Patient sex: M
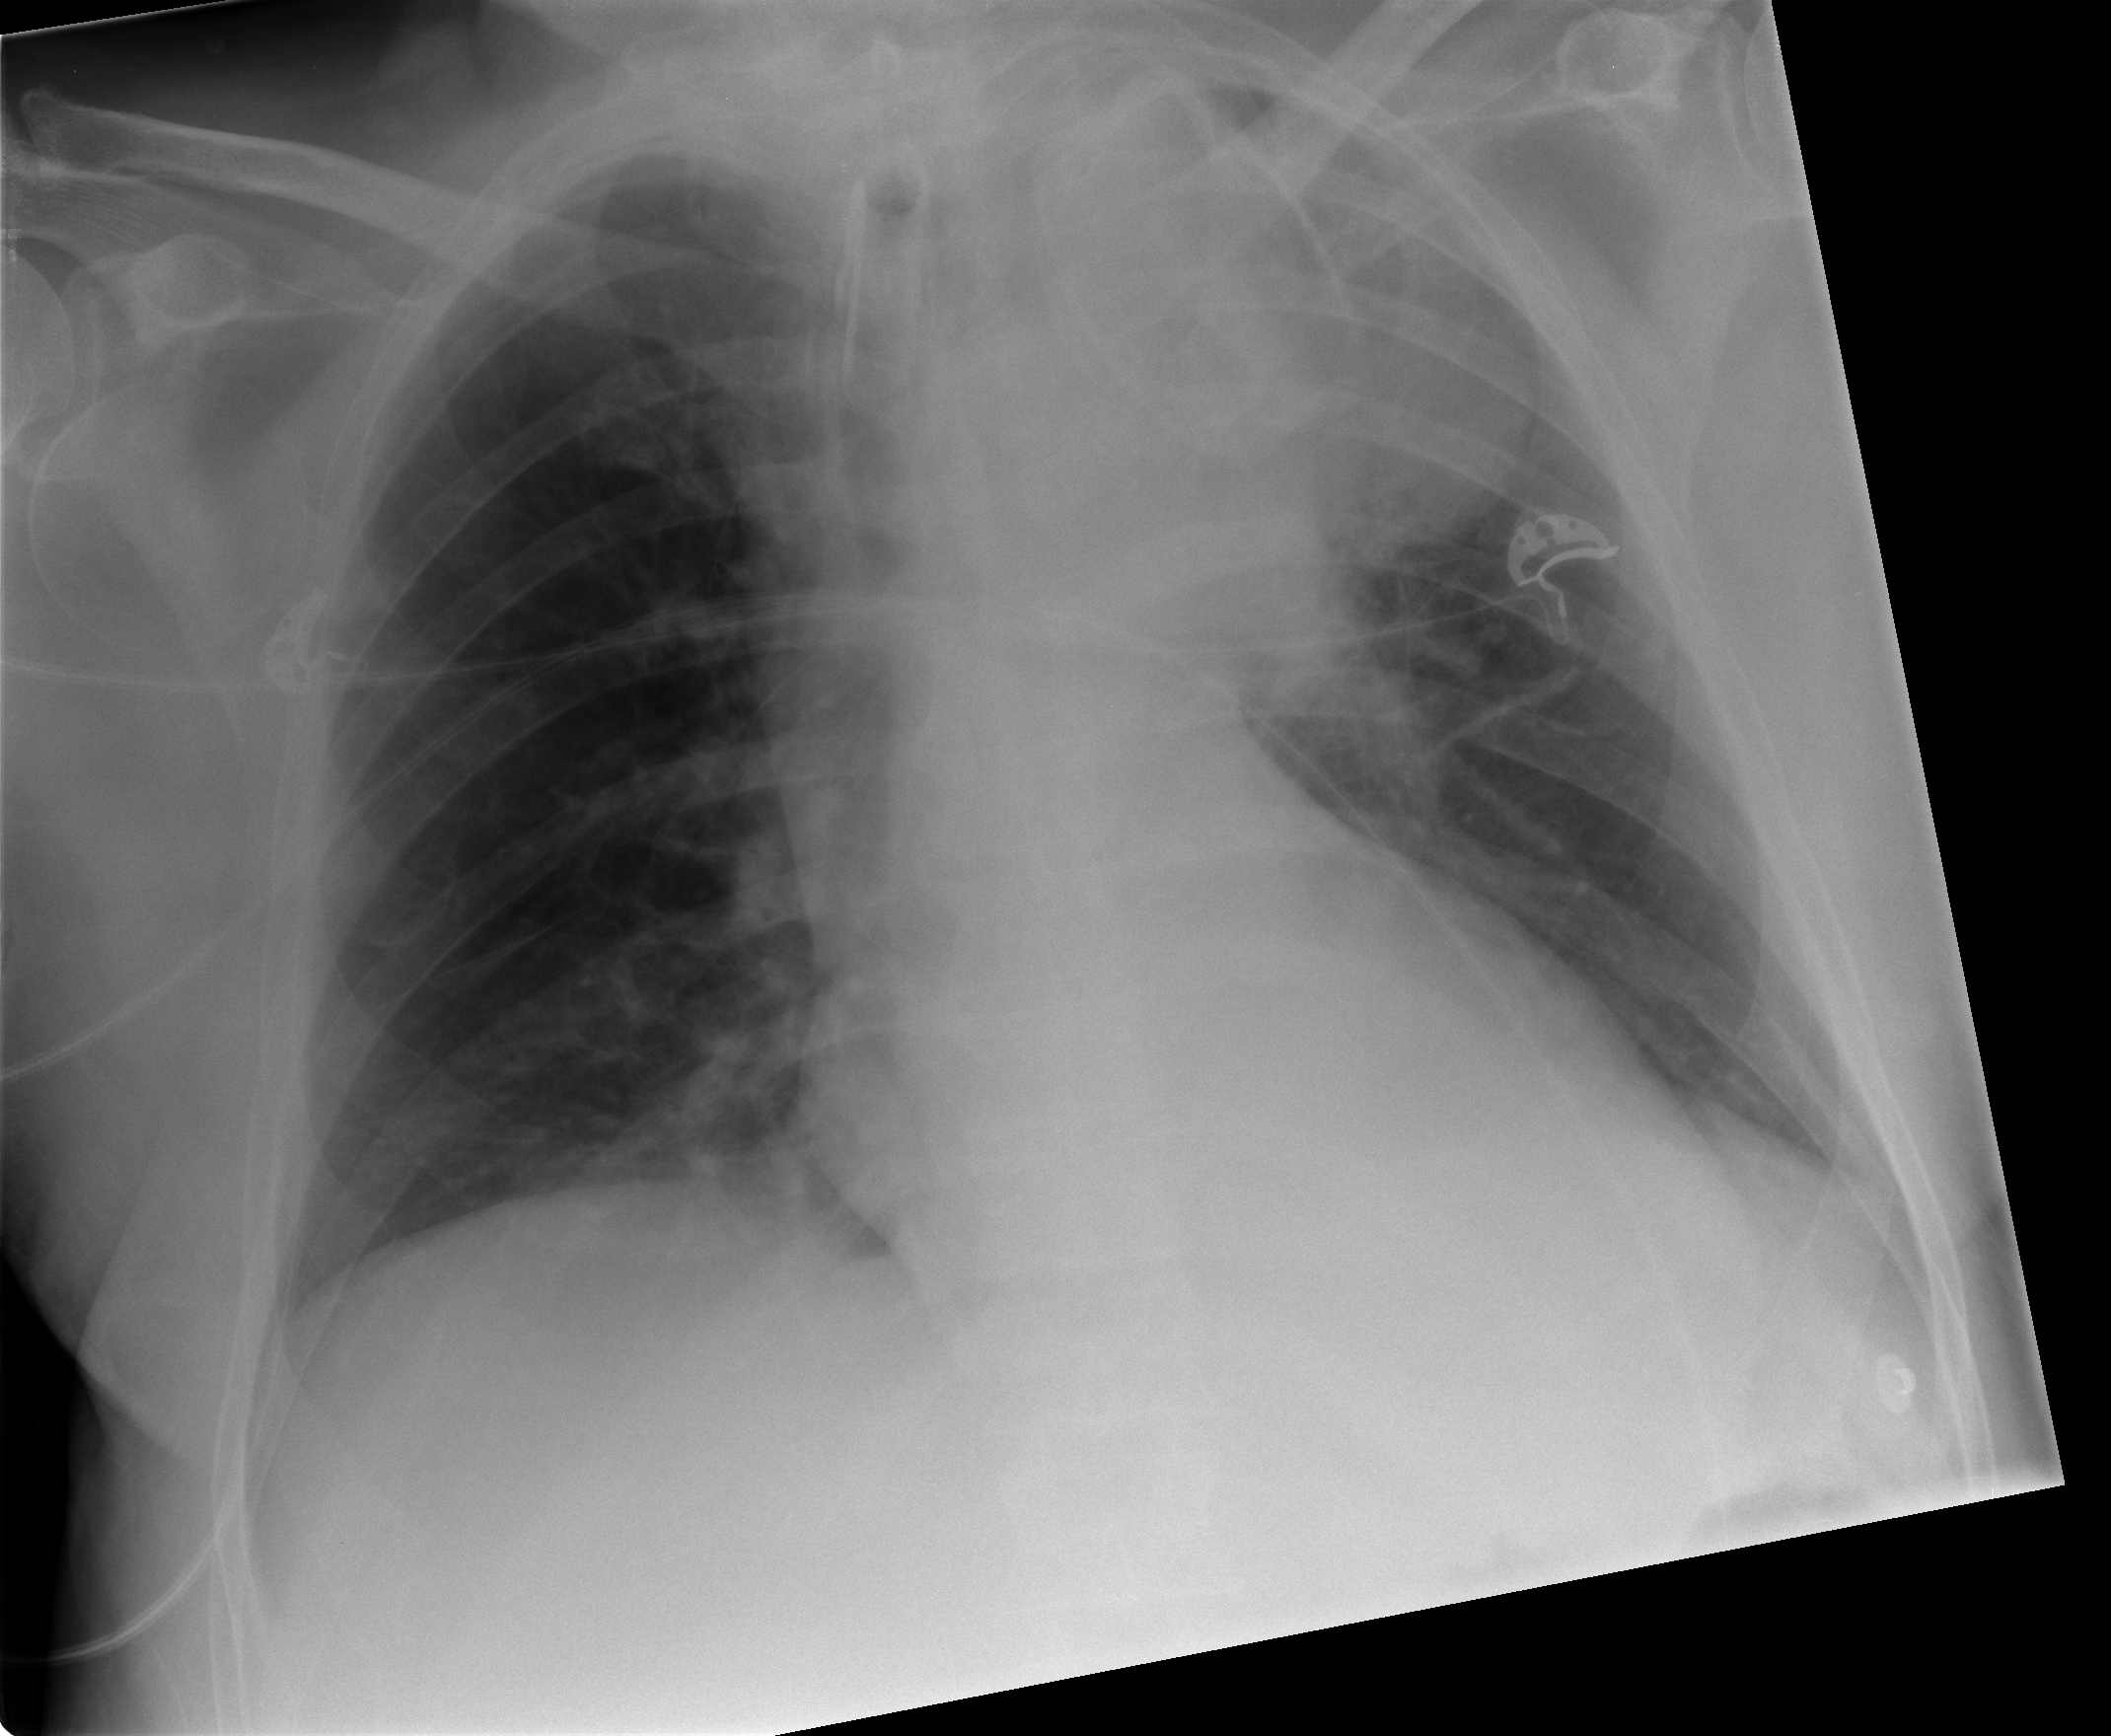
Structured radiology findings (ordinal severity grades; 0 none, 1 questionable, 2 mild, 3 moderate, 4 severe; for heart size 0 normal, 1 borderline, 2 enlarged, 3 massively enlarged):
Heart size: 0
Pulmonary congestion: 0
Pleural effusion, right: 0
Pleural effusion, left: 0
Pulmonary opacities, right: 0
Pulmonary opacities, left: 0
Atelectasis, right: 0
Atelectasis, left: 2